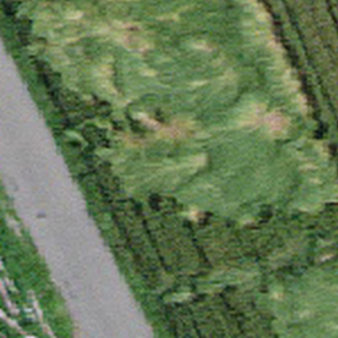
Label: other